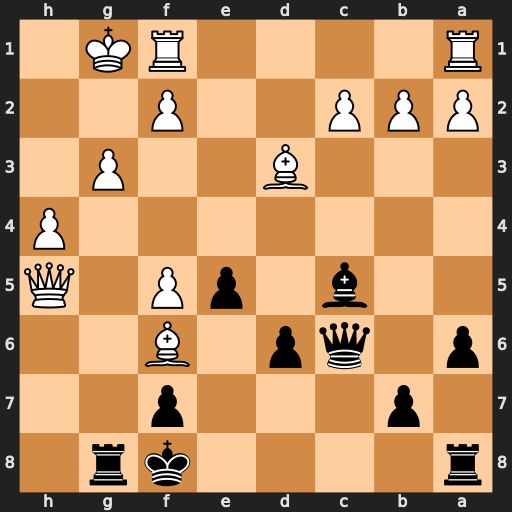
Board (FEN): r4kr1/1p3p2/p1qp1B2/2b1pP1Q/7P/3B2P1/PPP2P2/R4RK1
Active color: b
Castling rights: -
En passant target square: -
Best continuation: Rxg3+ Kh2 Qg2#